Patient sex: M
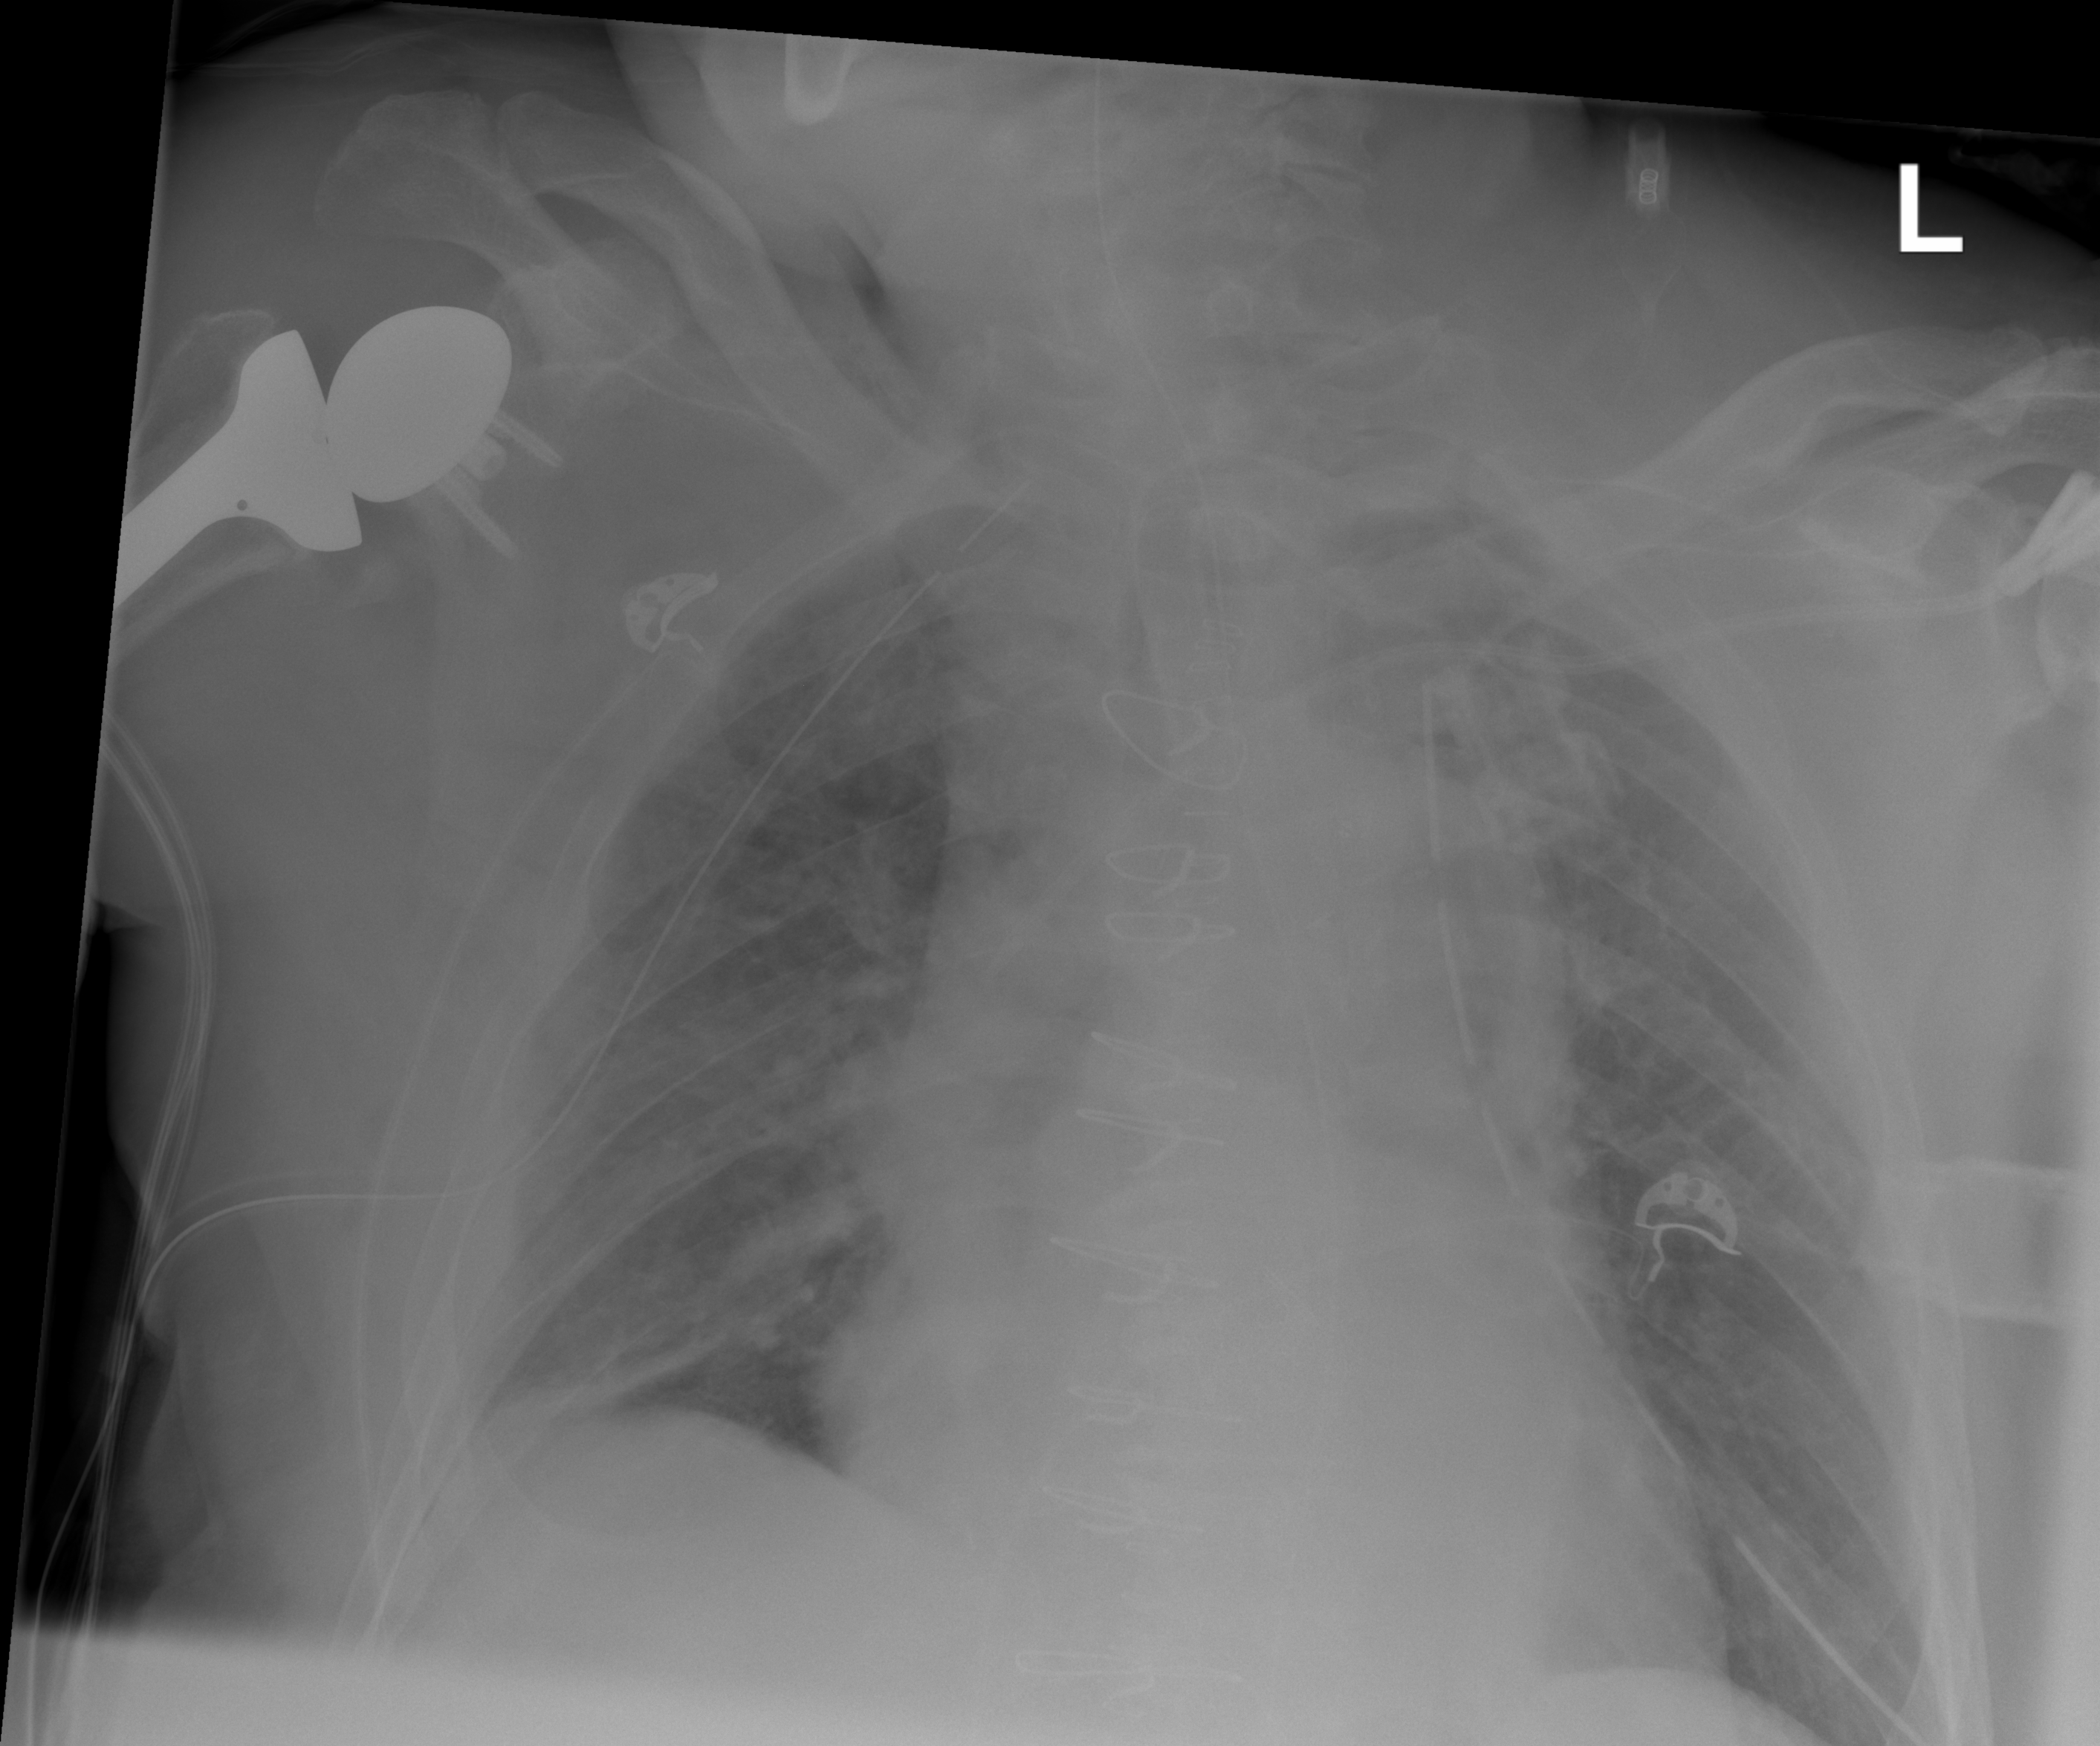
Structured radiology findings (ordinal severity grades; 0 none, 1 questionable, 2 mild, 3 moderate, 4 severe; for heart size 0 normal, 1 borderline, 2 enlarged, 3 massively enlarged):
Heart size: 2
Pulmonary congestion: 0
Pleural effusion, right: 2
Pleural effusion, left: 0
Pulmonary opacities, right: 0
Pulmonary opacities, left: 0
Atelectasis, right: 2
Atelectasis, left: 2